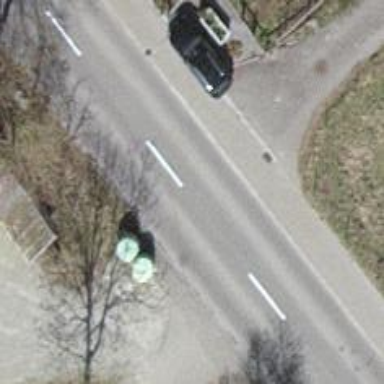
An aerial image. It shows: Tertiary road with asphalt surface and sidewalk on the left.